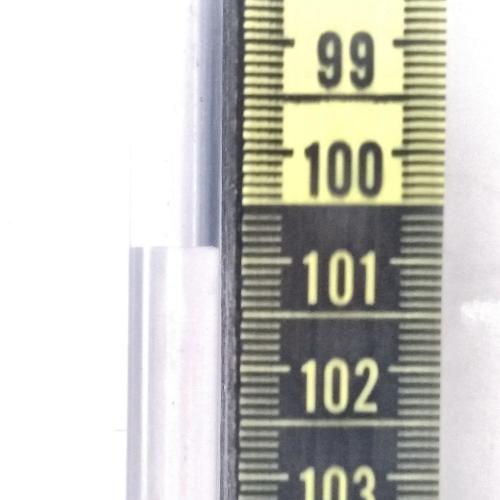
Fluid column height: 100.9 cm